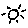
Label: sun